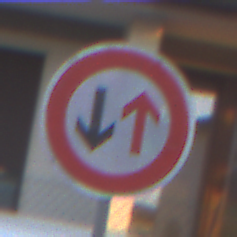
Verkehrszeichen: VorrangDesGegenverkehrs
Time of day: SunriseSunset
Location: Outdoor (Urban)
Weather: Clear
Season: NotSpecified
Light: Natural